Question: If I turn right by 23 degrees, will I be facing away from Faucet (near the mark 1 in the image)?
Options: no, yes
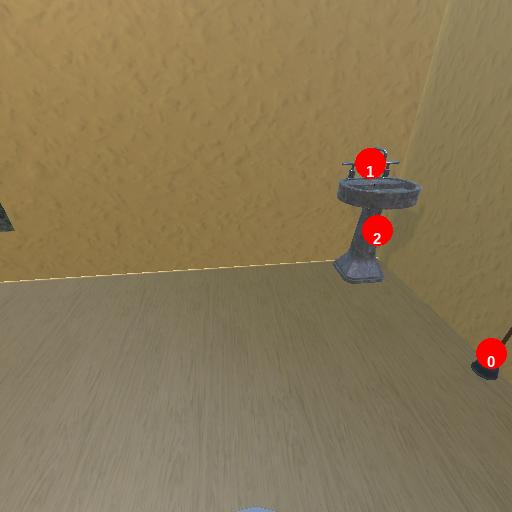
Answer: no